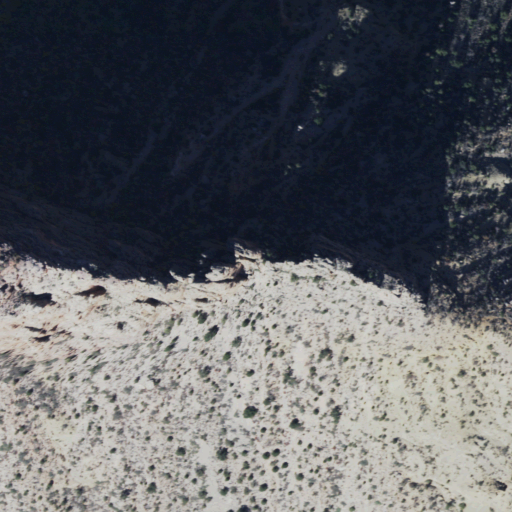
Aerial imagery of cliff(s) in Arizona named Seiber Point containing evergreen forest, shrub, barren land, and grassland